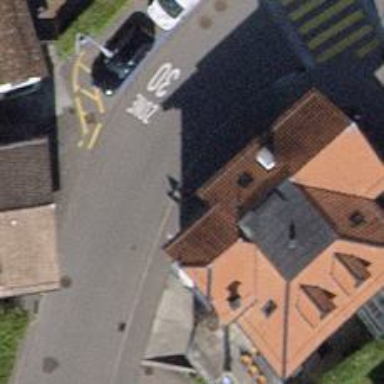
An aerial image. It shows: Asphalt sidewalk along the footway.